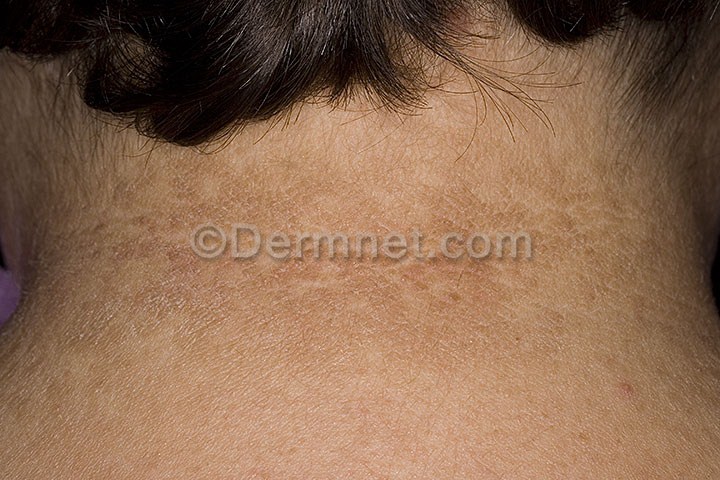
Disease: Systemic Disease